Aerial crown-view tile of a tropical tree (Barro Colorado Island, Panama), acquired 20250715:
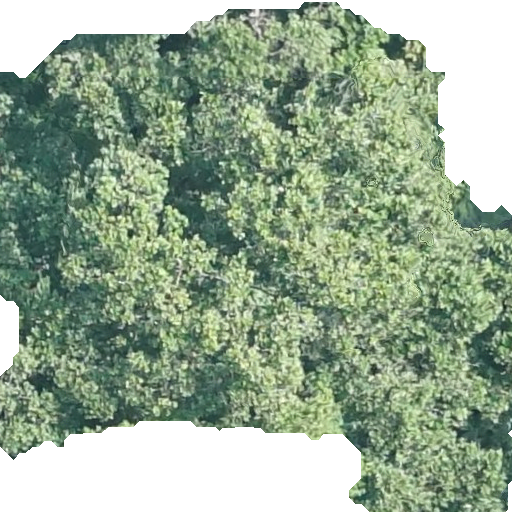
Species: Anacardium excelsum
GBIF accepted scientific name: Anacardium excelsum
Crown area: 352.081 m²